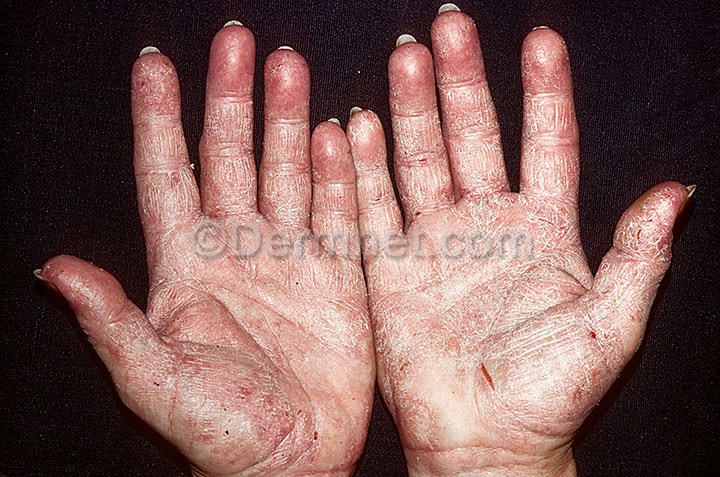
Disease: Eczema Photos